Question: Given a table or view with an Integer column is it possible to do a conversion or cast to a String value in the DBML or create a calculated property on the entity that can be used as a relationship to another entity?

I have tried making the generated type a string but it gives an error:
Error 1 DBML1005: Mapping between DbType 'Int' and Type 'System.String' in Column 'Foo' of Type 'FooRecord' is not supported. 0 0
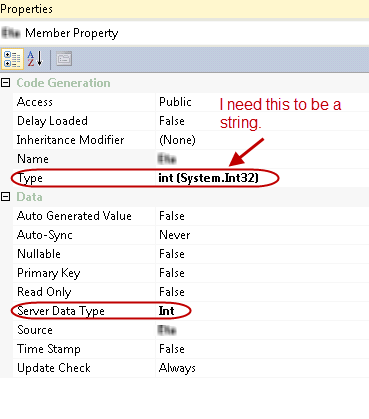
Answer: I don't think you can do anything like this - not in the Linq-to-SQL data model, for sure. If it's an 'INT' in the database, it's an 'INT' in the model and cannot be "manipulated" into being a string all of a sudden...
But what you do is extend that class that Linq-to-SQL generates for you - it's a class, e.g. you can extend it in a separate, second file:
'''
public partial class YourEntity
{
public string YourPropertyAsString
{
get { return YourProperty.ToString(); }
set { YourProperty = Convert.ToInt32(value); } // if you even this
}
}
'''
This way, you now have a second property 'YourPropertyAsString' on your 'YourEntity' class that will always be exactly the same as 'YourProperty' - only of type 'string'.